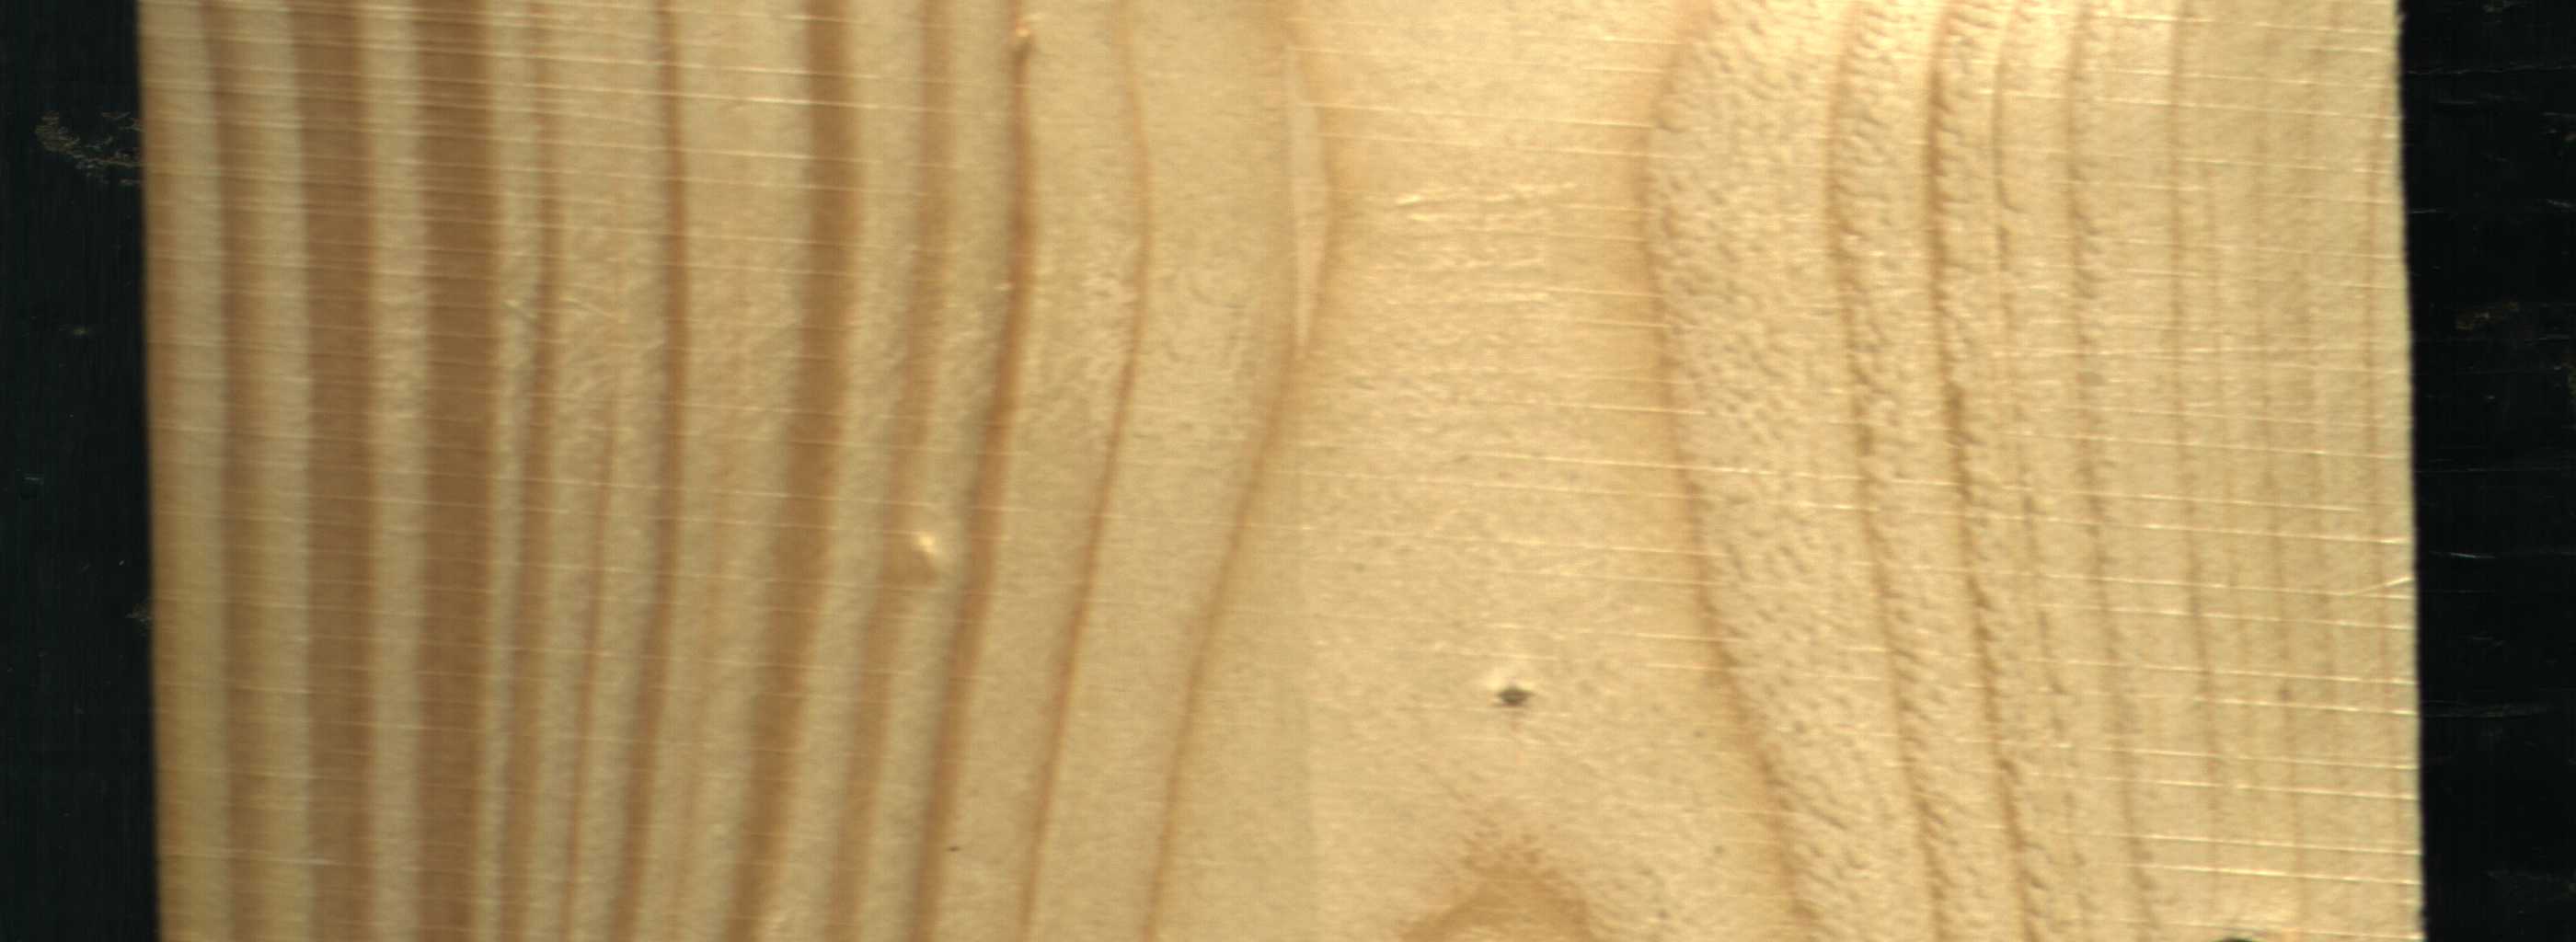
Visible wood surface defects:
Quartzity
Quartzity
Quartzity